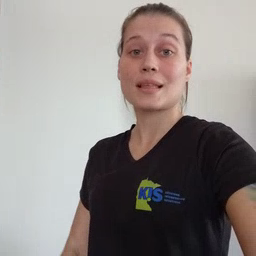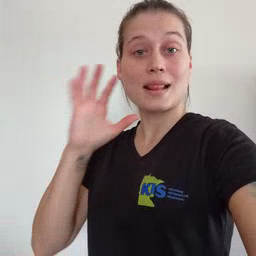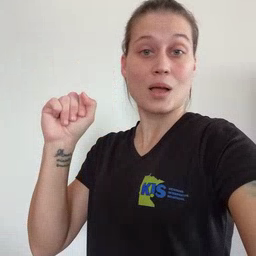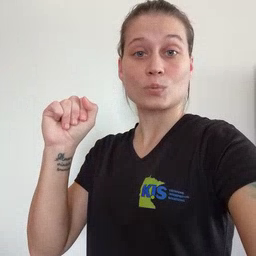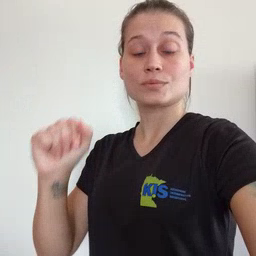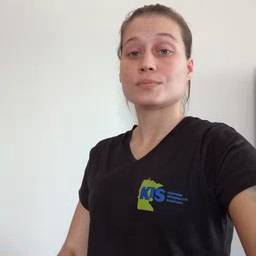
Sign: loud